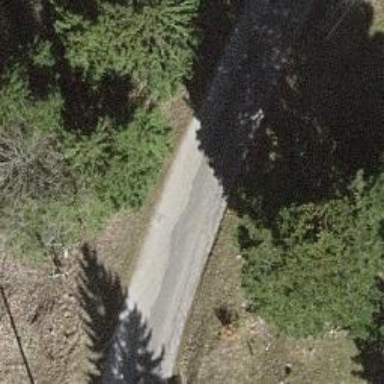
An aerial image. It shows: Unclassified road with asphalt surface.